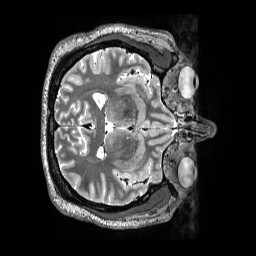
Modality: T2w
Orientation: axial
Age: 31
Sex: male
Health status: ill
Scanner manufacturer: siemens
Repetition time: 3.2 s